Field crop: maize
Growth stage: 1
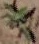
Species: atriplex